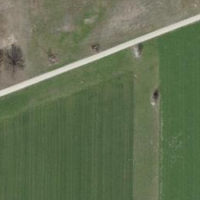
EUNIS habitat code: 52
Species observed at this site:
Ajuga reptans
Stachys palustris
Prunus padus
Turdus pilaris
Polyommatus icarus
Chiasmia clathrata
Filipendula ulmaria